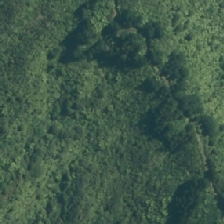
Land cover: manuka_kanuka